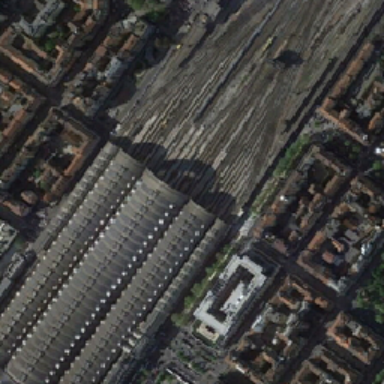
A grey roofed house was built on the dock .